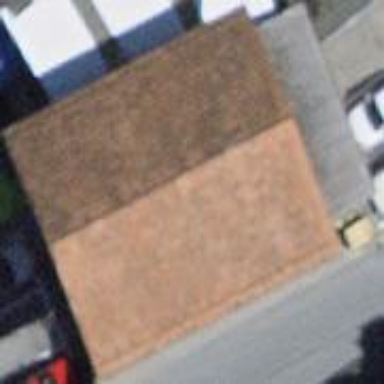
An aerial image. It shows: Rural barn.